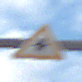
Verkehrszeichen: Vorfahrt
Umgebung: Outdoor, Nature
Tageszeit: MorningAfternoon
Wetter: PartlyCloudy
Licht: Natural
Jahreszeit: Autumn
Kontrast: LowContrast